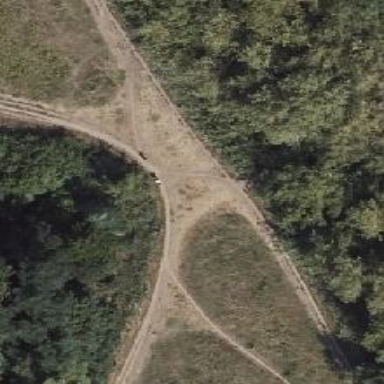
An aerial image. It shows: Dirt path for nordic skiing.